Frequency: 55000
Velocity: 0,1705
Power: 38,6
Pulse duration: 0,0000001
Pass count: 1
Magnification: 10
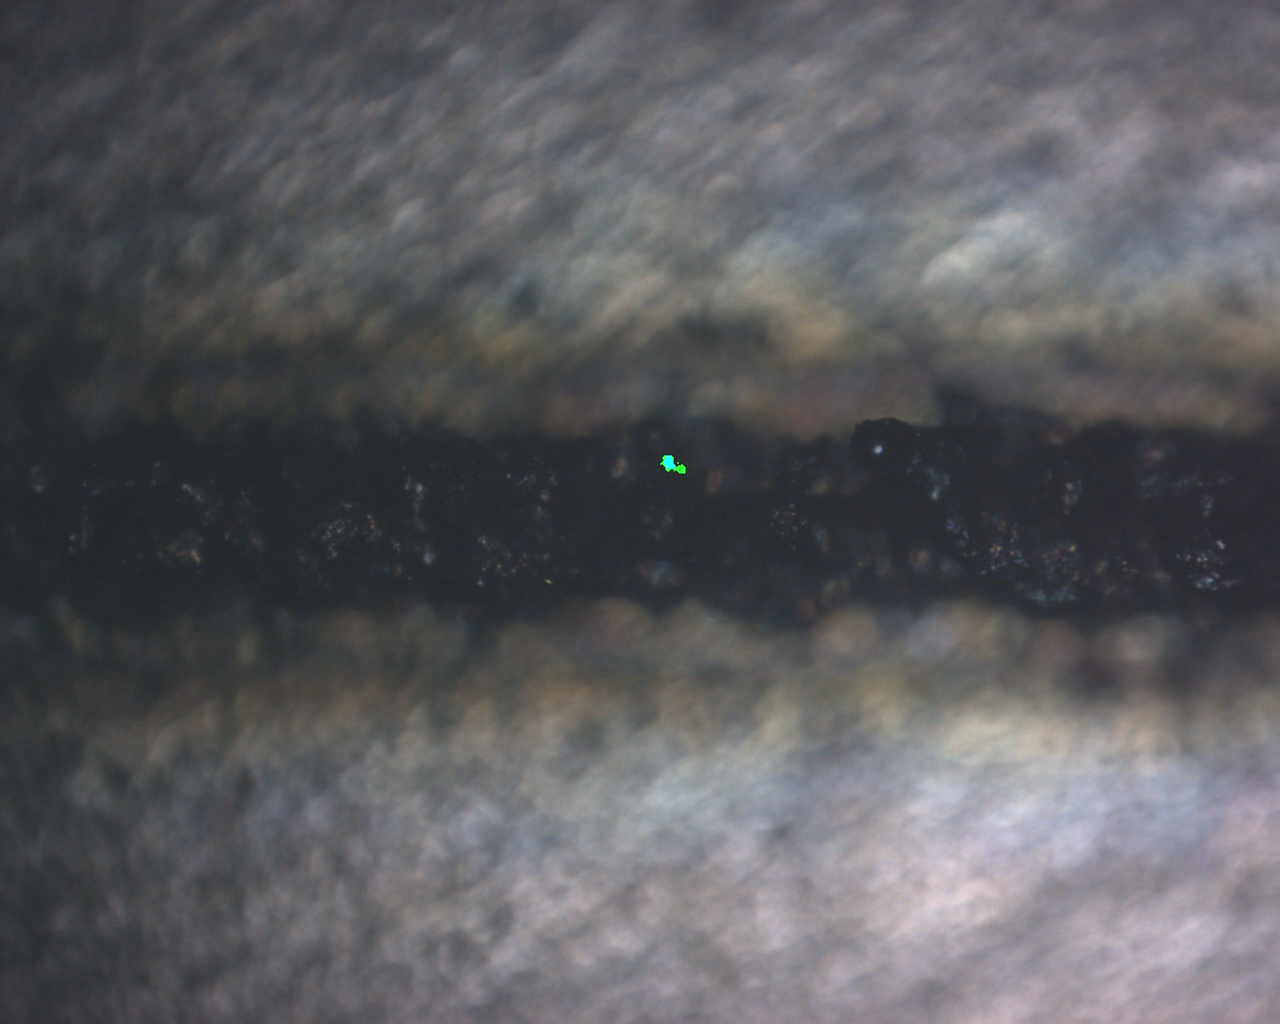
Measured width: 121.137
Other width: 88.4506